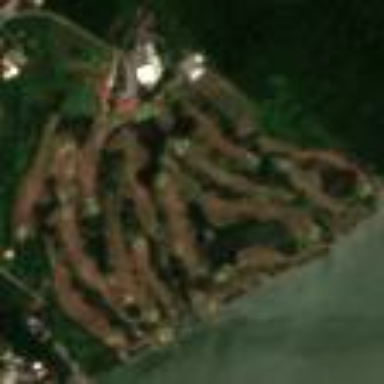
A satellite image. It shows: Golf course.